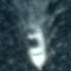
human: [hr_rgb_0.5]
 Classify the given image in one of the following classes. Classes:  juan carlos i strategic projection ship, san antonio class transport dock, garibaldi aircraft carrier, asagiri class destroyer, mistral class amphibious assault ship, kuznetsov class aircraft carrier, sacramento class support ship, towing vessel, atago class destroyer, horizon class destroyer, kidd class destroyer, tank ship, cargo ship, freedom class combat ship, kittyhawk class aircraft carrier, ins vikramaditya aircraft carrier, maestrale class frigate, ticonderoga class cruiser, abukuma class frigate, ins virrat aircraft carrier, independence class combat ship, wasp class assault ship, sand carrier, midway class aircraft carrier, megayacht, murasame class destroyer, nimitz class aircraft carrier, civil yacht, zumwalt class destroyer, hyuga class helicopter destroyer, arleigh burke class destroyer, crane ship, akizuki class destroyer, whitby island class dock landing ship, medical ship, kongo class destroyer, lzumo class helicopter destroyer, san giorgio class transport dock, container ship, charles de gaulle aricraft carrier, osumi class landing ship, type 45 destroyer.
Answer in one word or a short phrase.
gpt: Civil yacht